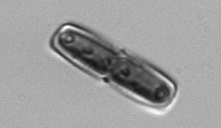
Label: Ephemera